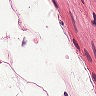
Metastatic tissue present: no